Current action and preconditions to check: trajectory_clear

Your task: For each precondition in the list above, predict whether it will hold at this action.

Consider the current scene as observed from the mobile robot's camera, and analyze the predicted future states of all dynamic agents (e.g., people, animals, vehicles, or any moving entities) within the NEXT SECOND.

IMPORTANT: Only answer "very likely" if you are absolutely certain—based on strong, clear evidence—that a dynamic agent will violate the precondition in the predicted future state. Do NOT answer "very likely" for unlikely, ambiguous, or low-probability risks.

Ask yourself for each precondition: Is there a high probability, with clear and convincing evidence, that the predicted future states of any dynamic agent will interfere with the predicted future state of the currently executing action within the NEXT SECOND, causing that precondition to fail?

Assess the risk level based on these predictions. Use "likely" or "very likely" if motions create a clear risk of interference.

Use "neutral" or "improbable" if agents are nearby but their predicted paths are clearly diverging or non-conflicting.

Failure Risk Categories: "very improbable", "improbable", "neutral", "likely", "very likely"

Answer Format: Output ONLY the probability_of_failure value from these categories: "very improbable", "improbable", "neutral", "likely", "very likely"

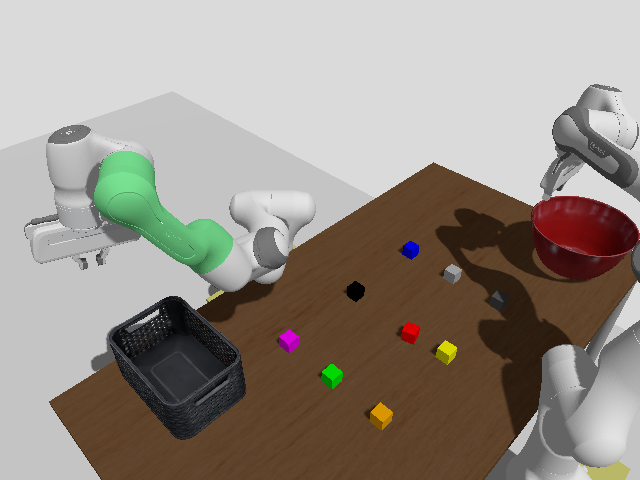

Answer: very improbable